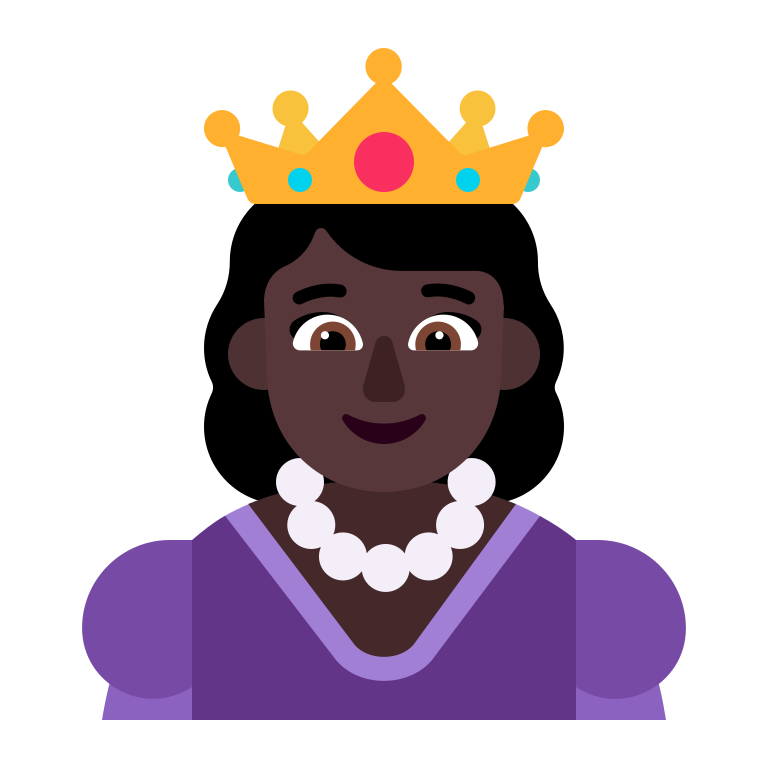
princess flat dark